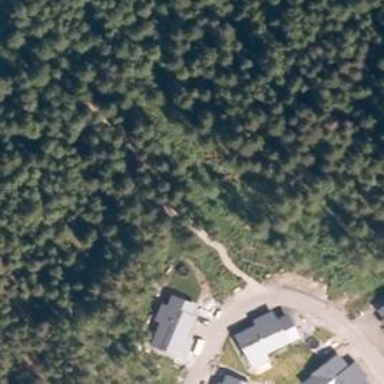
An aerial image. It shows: Fallen tree obstructing the path.